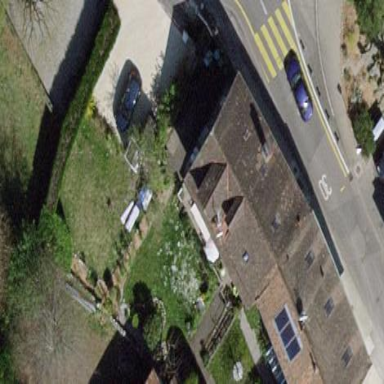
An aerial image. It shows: Garden surrounded by fence.